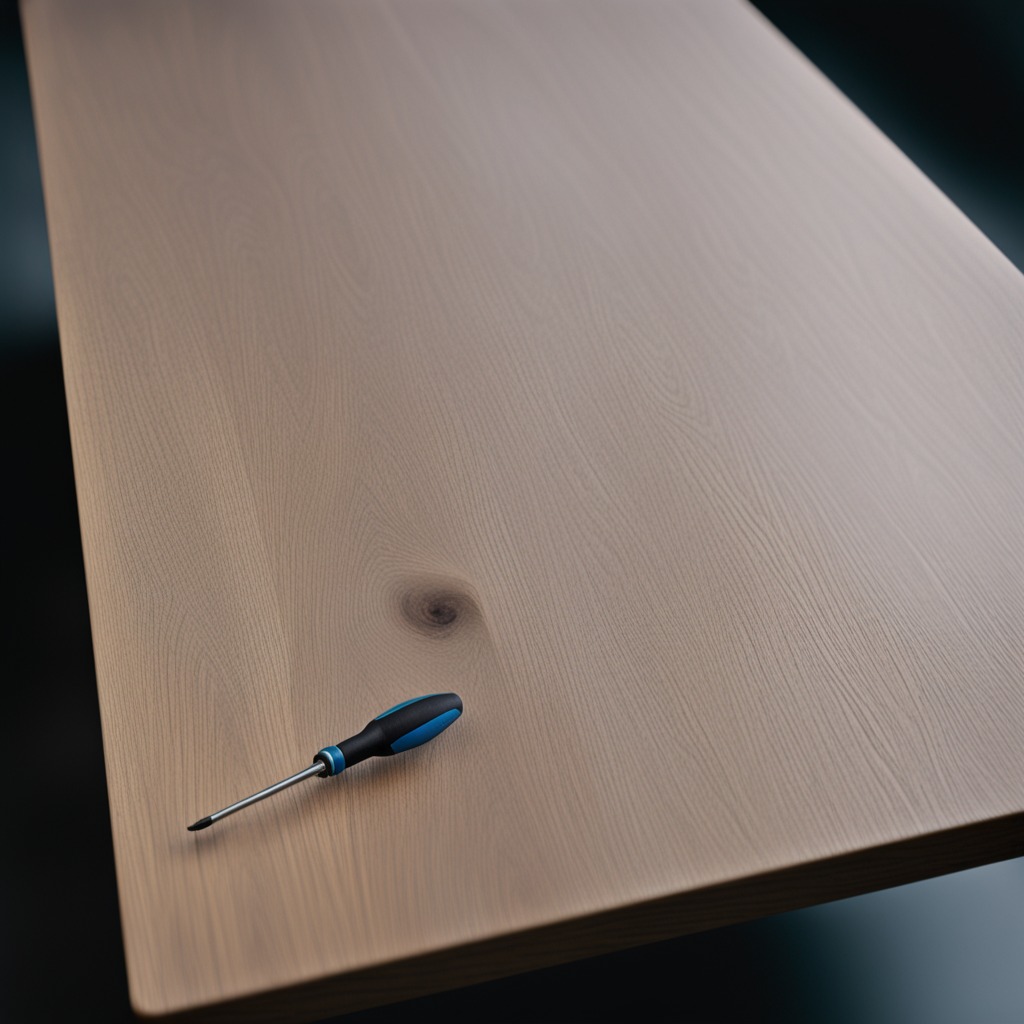
A screwdriver is lying on the table.